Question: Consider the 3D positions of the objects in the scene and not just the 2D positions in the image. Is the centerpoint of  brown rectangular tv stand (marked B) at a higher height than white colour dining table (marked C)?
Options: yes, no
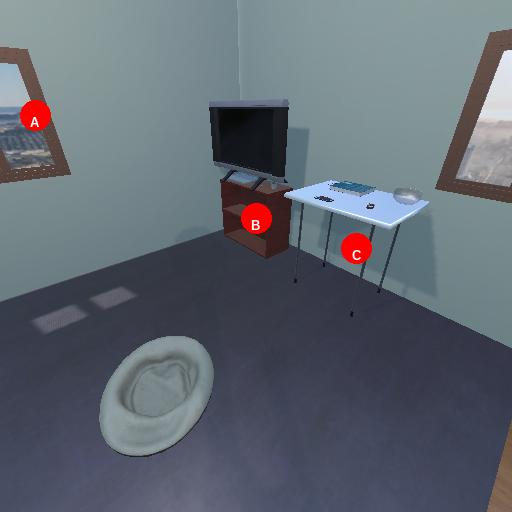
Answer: yes